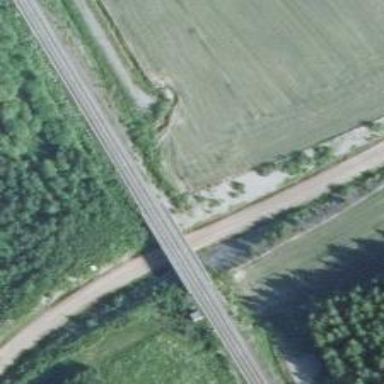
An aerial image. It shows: Bridge carrying continuous electrified railway tracks with contact line.